Question: I have a View1 with a Textfield1 and a Button. When i click a Button, i want to go to View 2 and set that Value to Textfield2 in View2. When i make it it go open a new Scene.
This is the Code to pass the Value:
'''
charmListView.selectedItemProperty().addListener((obs, oldSelection,
newSelection) -> {
if (newSelection != null) {
ModellList l = new ModellList();
charmListView.selectedItemProperty().get().getName();
l.setName(charmListView.selectedItemProperty()
.get().getName());
SucheFahrtPresenter s = new SucheFahrtPresenter();
MobileApplication.getInstance()
.switchView(SUCHEFAHRT_VIEW);
s.setDP(l.getName());
}
});
'''
I have this error:
'''
Exception in thread "JavaFX Application Thread"
java.lang.NullPointerException
at com.gluonapplication.views.SucheFahrtPresenter.setDP(SucheFahrtPresenter.java:122)
at com.gluonapplication.views.BasicView$3.lambda$run$0(BasicView.java:119)
at com.sun.javafx.binding.ExpressionHelper$Generic.fireValueChangedEvent(ExpressionHelper.java:361)
at com.sun.javafx.binding.ExpressionHelper.fireValueChangedEvent(ExpressionHelper.java:81)
at javafx.beans.property.ObjectPropertyBase.fireValueChangedEvent(ObjectPropertyBase.java:105)
at javafx.beans.property.ObjectPropertyBase.markInvalid(ObjectPropertyBase.java:112)
at javafx.beans.property.ObjectPropertyBase.set(ObjectPropertyBase.java:146)
at com.gluonhq.charm.glisten.control.CharmListView.setSelectedItem(SourceFile:710)
'''
I try the Second Solution like that:
That is the Second Presenter:
'''
import javax.inject.Inject;
@Inject
private Model model;
public void initialize() {
........
second.showingProperty().addListener((obs, oldValue, newValue) -> {
if (newValue) {
DP.setText(model.getText());
}
});
}
'''
That is for the First presenter:
'''
import javax.inject.Inject;
@Inject
private Model model;
@FXML
public void test() {
charmListView.selectedItemProperty().
addListener((obs, oldSelection, newSelection) -> {
if (newSelection != null) {
ModellList l = new ModellList();
charmListView.selectedItemProperty().get().getName();
l.setName(charmListView.selectedItemProperty().
get().getName());
SucheFahrtPresenter s = new SucheFahrtPresenter();
model.setText(l.getName());
MobileApplication.getInstance().switchView(SUCHEFAHRT_VIEW);
}
});
}
'''
These are my dependencies in Gradle:
'''
dependencies {
compile 'com.gluonhq:charm:4.2.0'
compile group: 'org.controlsfx', name: 'controlsfx', version: '8.40.12'
compile 'de.jensd:fontawesomefx:8.9'
androidRuntime 'org.sqldroid:sqldroid:1.0.3'
androidCompile 'org.glassfish:javax.json:1.0.4'
compile group: 'org.xerial', name: 'sqlite-jdbc', version: '3.15.1'
compile group: 'org.sqldroid', name: 'sqldroid', version: '1.0.3'
compile group: 'com.gluonhq', name: 'charm-down-desktop', version:
'0.0.2'
compile group: 'com.gluonhq', name: 'charm-down-common', version:
'0.0.1'
compile group: 'com.gluonhq', name: 'charm-down-android', version:
'0.0.1'
compile group: 'com.airhacks', name: 'afterburner.fx', version: '1.7.0'
}
'''
This is the issue I have:

After change the Code for Charmlistview . I have this Error
Exception in thread "JavaFX Application Thread" java.lang.NullPointerException
at com.gluonapplication.views.SucheFahrtPresenter.lambda$setDP$4(SucheFahrtPresenter.java:138)
at com.sun.javafx.binding.ExpressionHelper$Generic.fireValueChangedEvent(ExpressionHelper.java:361)
at com.sun.javafx.binding.ExpressionHelper.fireValueChangedEvent(ExpressionHelper.java:81)
at javafx.beans.property.ReadOnlyBooleanPropertyBase.fireValueChangedEvent(ReadOnlyBooleanPropertyBase.java:72)
at javafx.beans.property.ReadOnlyBooleanWrapper.fireValueChangedEvent(ReadOnlyBooleanWrapper.java:103)
at javafx.beans.property.BooleanPropertyBase.markInvalid(BooleanPropertyBase.java:110)
at javafx.beans.property.BooleanPropertyBase.set(BooleanPropertyBase.java:144)
at com.gluonhq.charm.glisten.mvc.View.c(SourceFile:1158)
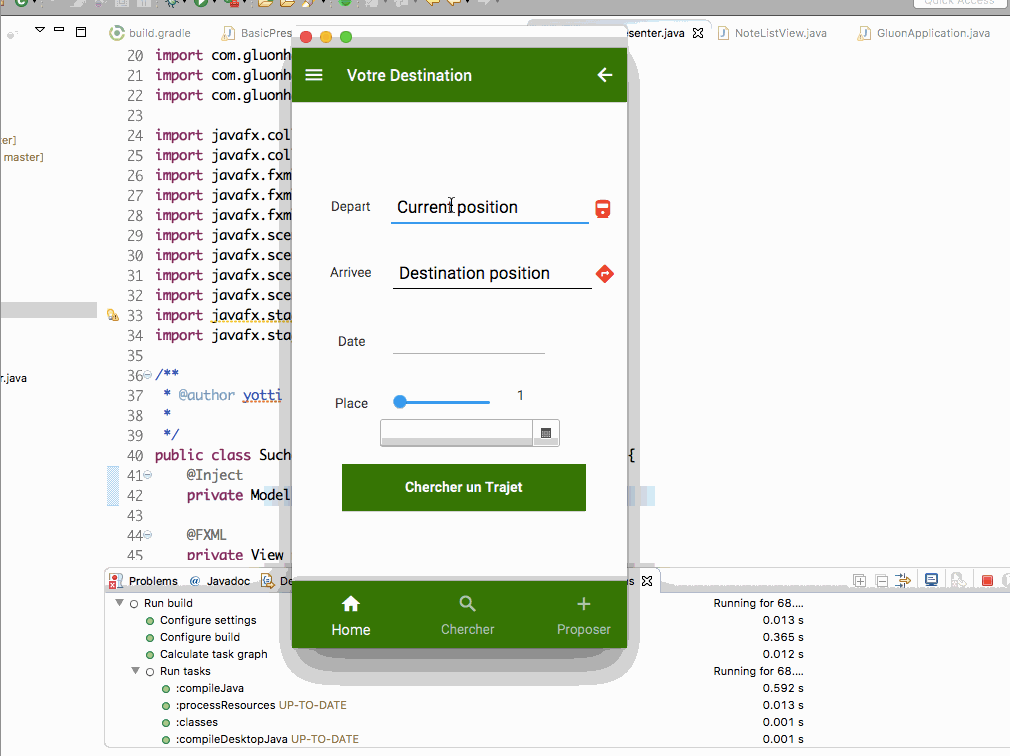
Answer: I suggest you use the Gluon templates Project MultiView with FXML and Afterburner, or the Glisten-Afterburner one. Either of them will allow you using injection and getting a valid instance of the presenters.
Using the Glisten-Afterburner default template, I've added two TextField controls, one to each of the views.
The only thing you need is exposing a method to set the value on the second presenter:
'''
public class SecondaryPresenter extends GluonPresenter<YourApp> {
@FXML
private View secondary;
@FXML
private TextField textField;
public void initialize() {
...
}
public void setText(String value) {
textField.setText(value);
}
}
'''
And in your first view, in the button event handler you can switch the view and set the text:
'''
public class PrimaryPresenter extends GluonPresenter<YourApp> {
@FXML
private View primary;
@FXML
private CharmListView<String, String> charmListView;
public void initialize() {
charmListView.setItems(FXCollections.observableArrayList("One", "Two", "Three", "Four"));
charmListView.selectedItemProperty().addListener((obs, ov, nv) -> {
AppViewManager.SECONDARY_VIEW.switchView()
.ifPresent(presenter ->
((SecondaryPresenter) presenter).setText(nv));
});
...
}
}
'''
This solution requires Gluon IDE plugin 2.5.0
Alternatively you can use the MultiView with FXML and Afterburner template and create a Model class:
'''
public class Model {
private final StringProperty text = new SimpleStringProperty();
public final void setText(String value) { text.set(value); }
public final String getText() { return text.get(); }
public final StringProperty textProperty() { return text; }
}
'''
that you can inject in both presenters:
'''
public class PrimaryPresenter {
@FXML
private View primary;
@FXML
private CharmListView<String, String> charmListView;
@Inject
private Model model;
public void initialize() {
charmListView.setItems(FXCollections.observableArrayList("One", "Two", "Three", "Four"));
charmListView.selectedItemProperty().addListener((obs, ov, nv) -> {
model.setText(nv);
MobileApplication.getInstance().switchView(SECONDARY_VIEW);
});
...
}
}
'''
and:
'''
public class SecondaryPresenter {
@FXML
private View secondary;
@FXML
private TextField textField;
@Inject
private Model model;
public void initialize() {
secondary.showingProperty().addListener((obs, oldValue, newValue) -> {
if (newValue) {
...
textField.setText(model.getText());
}
});
}
}
'''